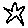
Label: star